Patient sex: M
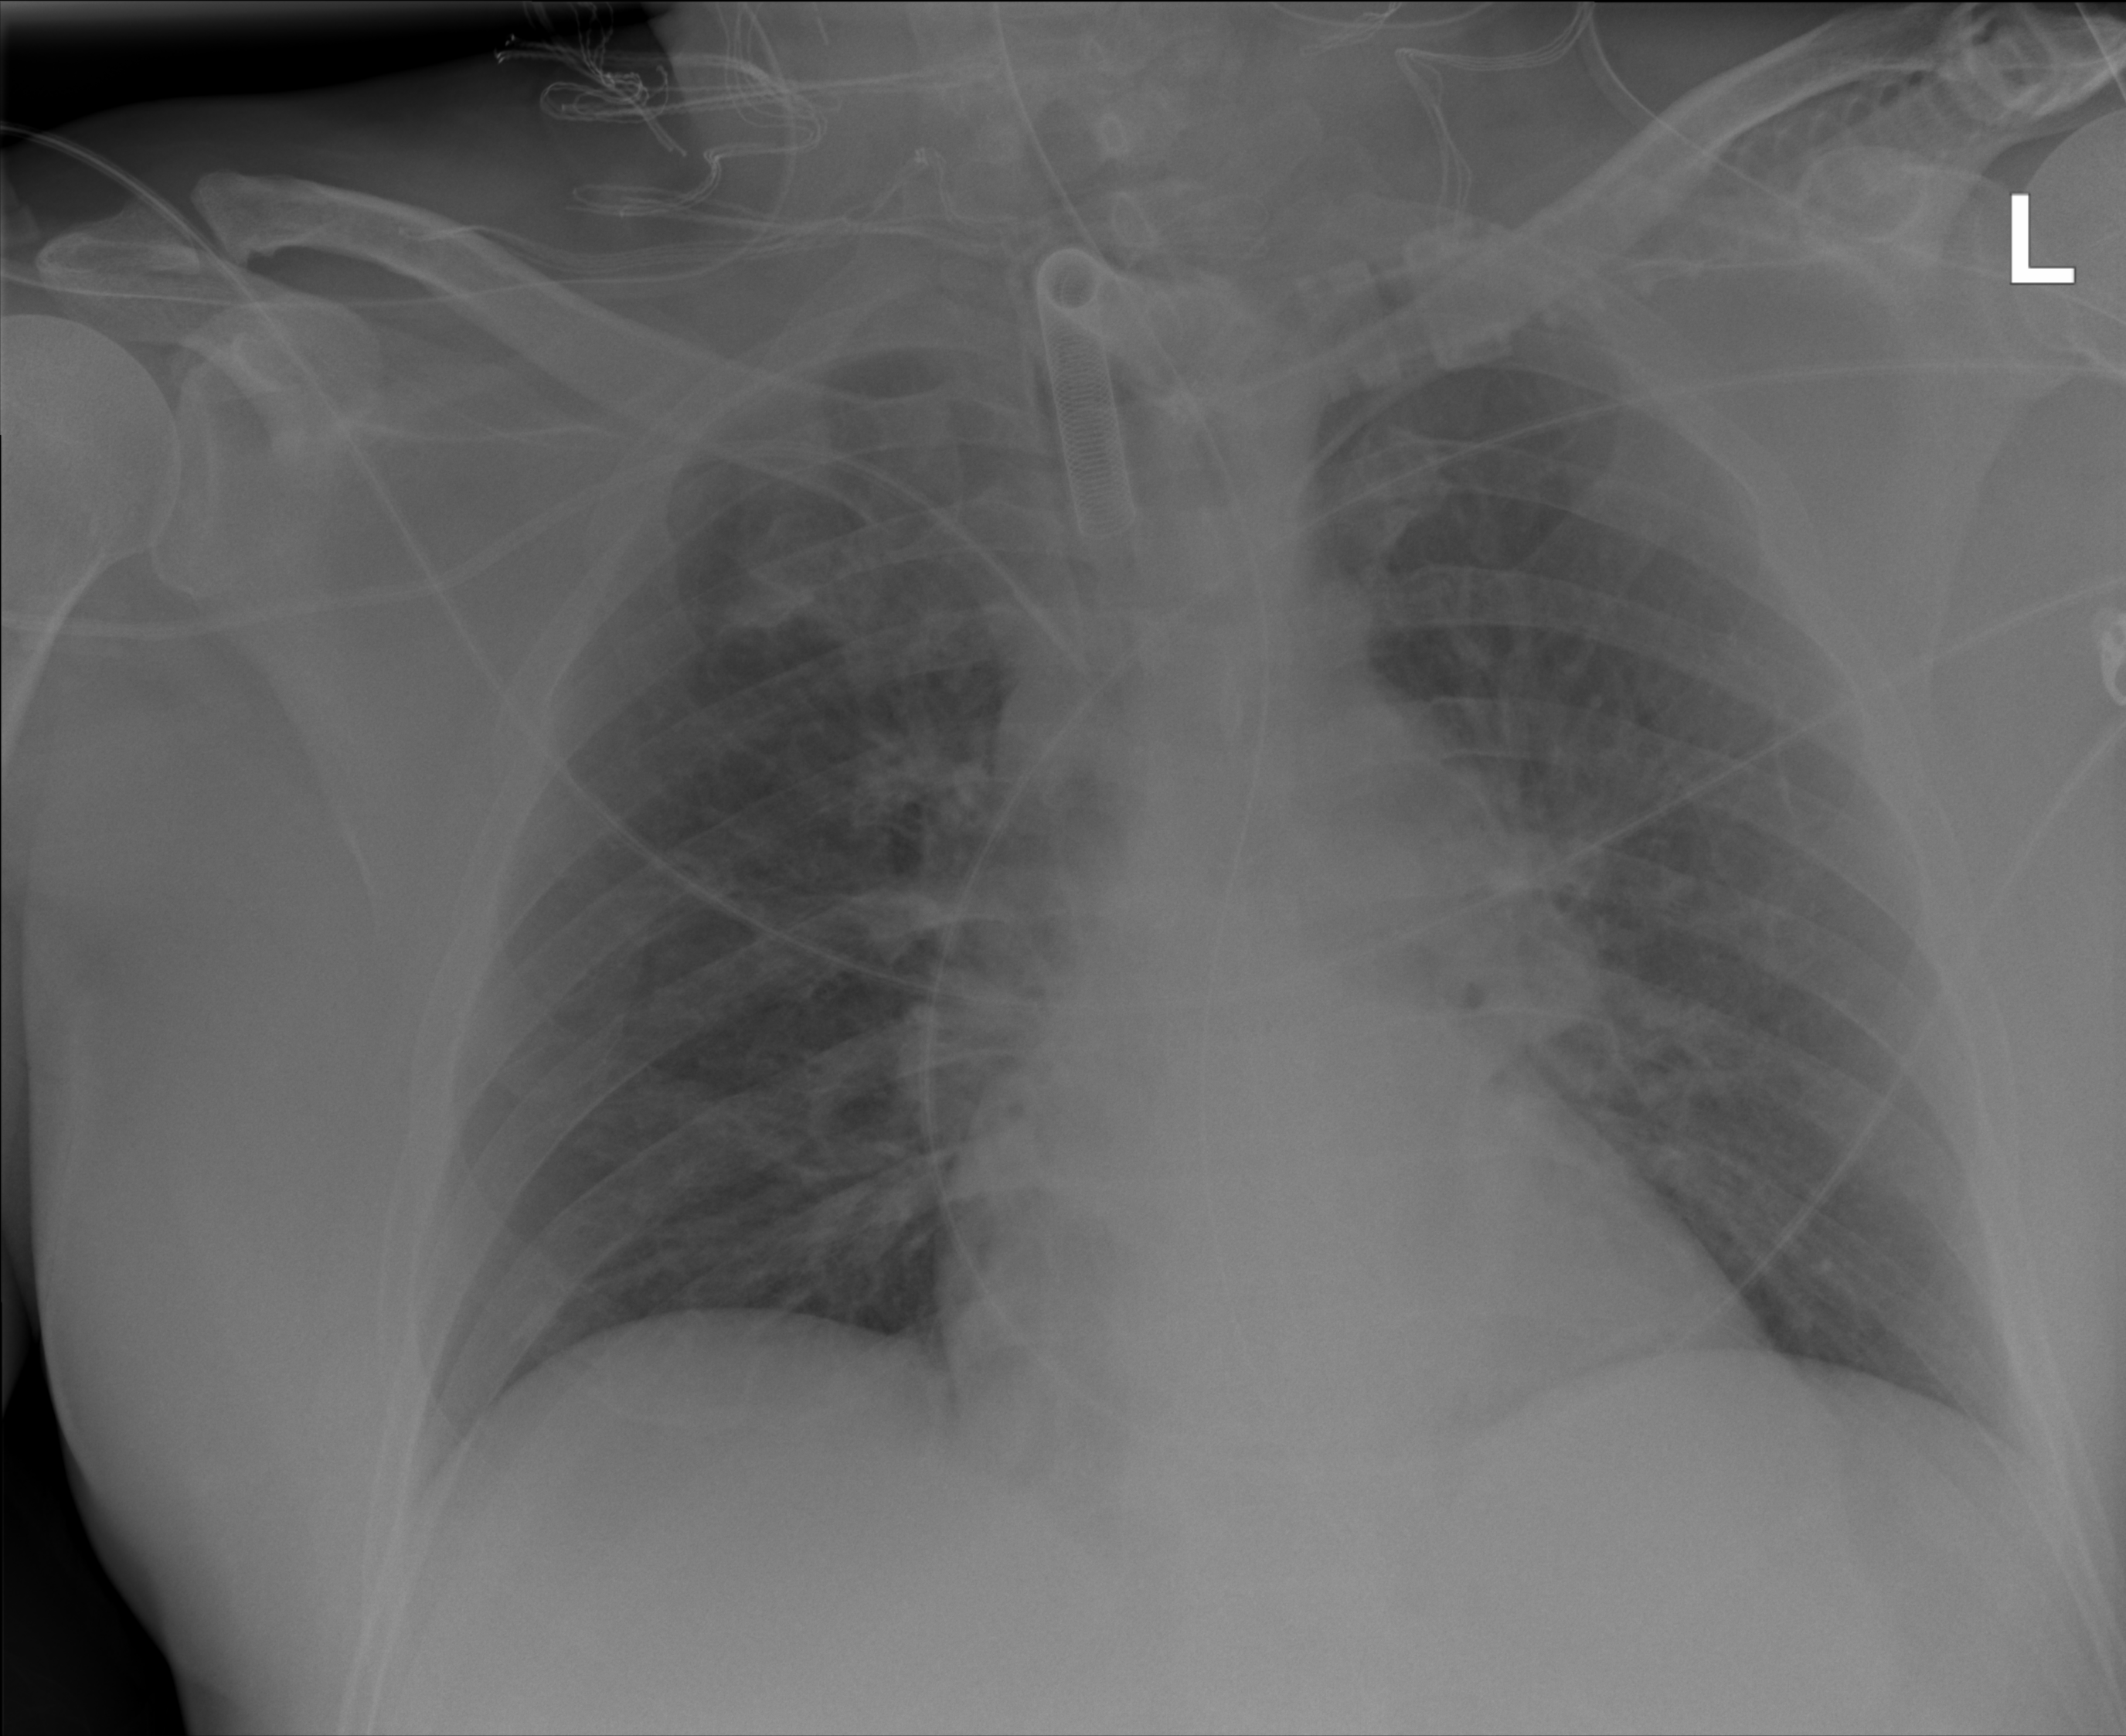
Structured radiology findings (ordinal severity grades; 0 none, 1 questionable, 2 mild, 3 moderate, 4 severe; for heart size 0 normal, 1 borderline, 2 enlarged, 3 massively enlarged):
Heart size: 1
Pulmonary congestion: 3
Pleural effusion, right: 0
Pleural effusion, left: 0
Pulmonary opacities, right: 0
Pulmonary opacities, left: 0
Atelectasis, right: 0
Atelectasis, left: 0